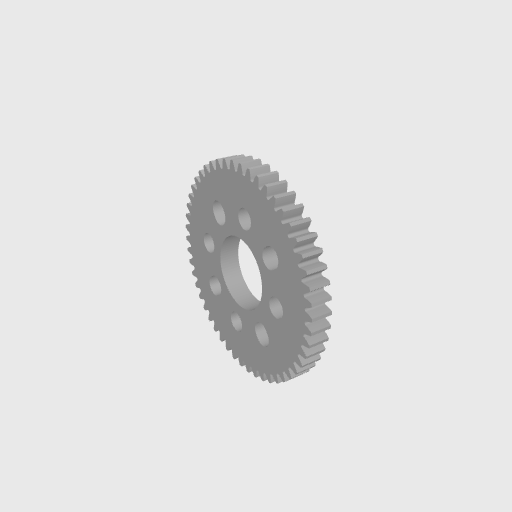
Part: HubMountAcetalGear50T